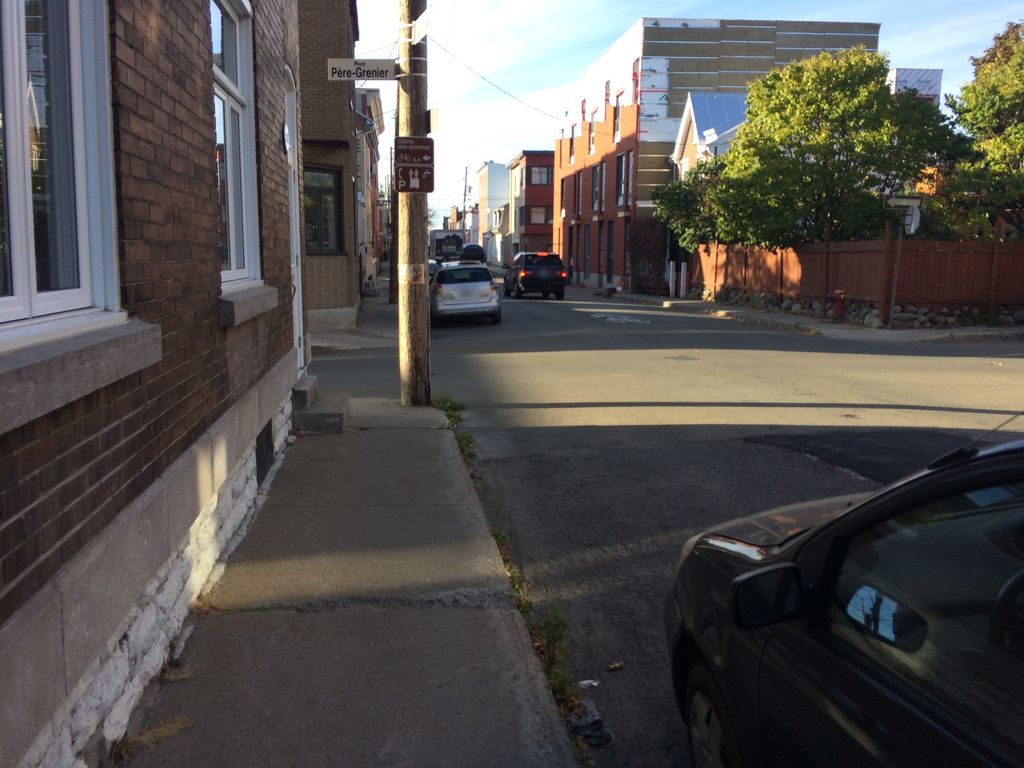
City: quebec_city